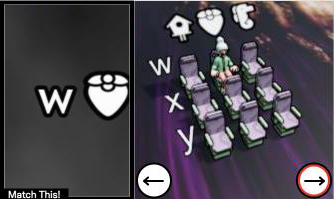
Task: seats
Answer: yes